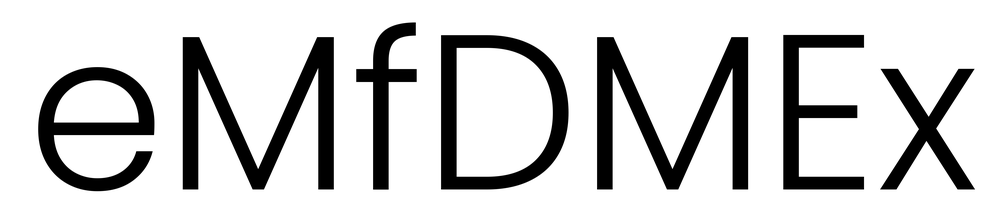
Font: Poppins-Light